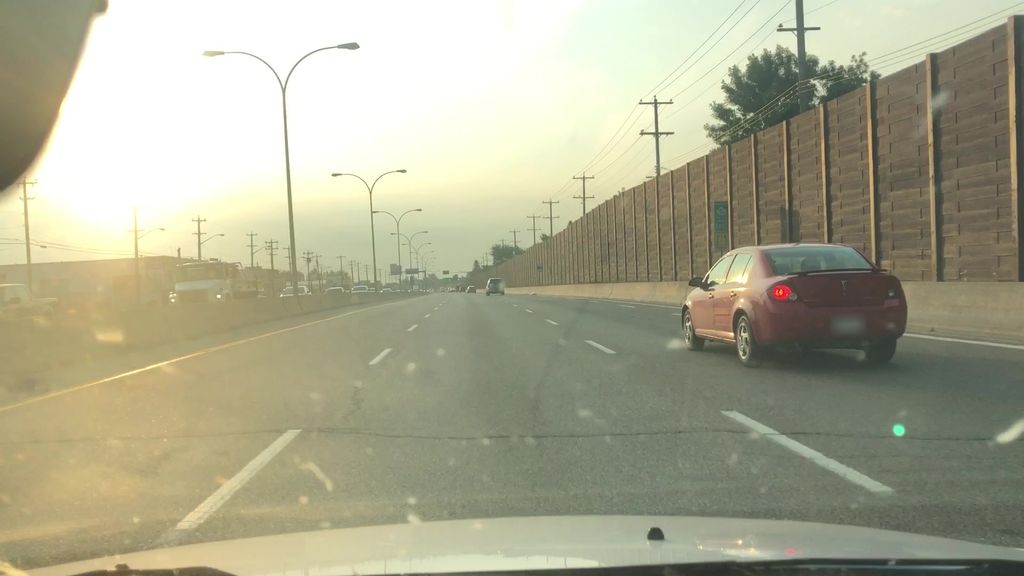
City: edmonton